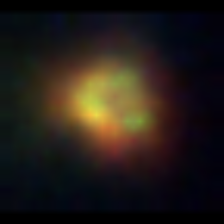
Taxon: NanoPlankton
Group: Other